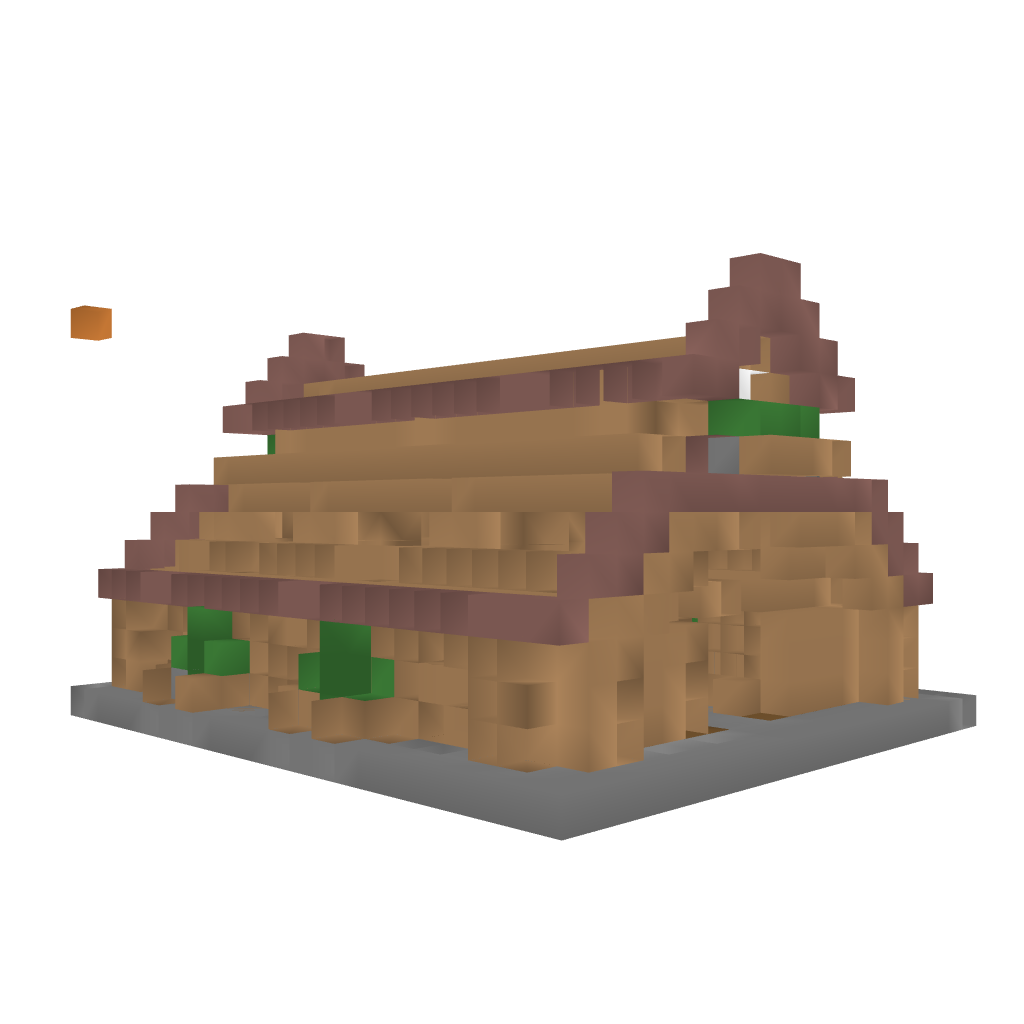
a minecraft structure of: Medium Barn bad low quality